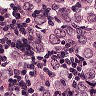
Metastatic tissue present: yes